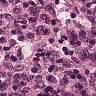
Metastatic tissue present: no